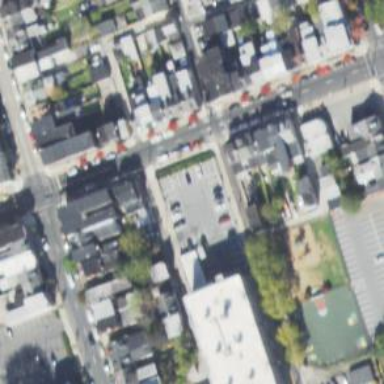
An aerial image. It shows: Alley classified as service road.